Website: home-depot
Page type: payment
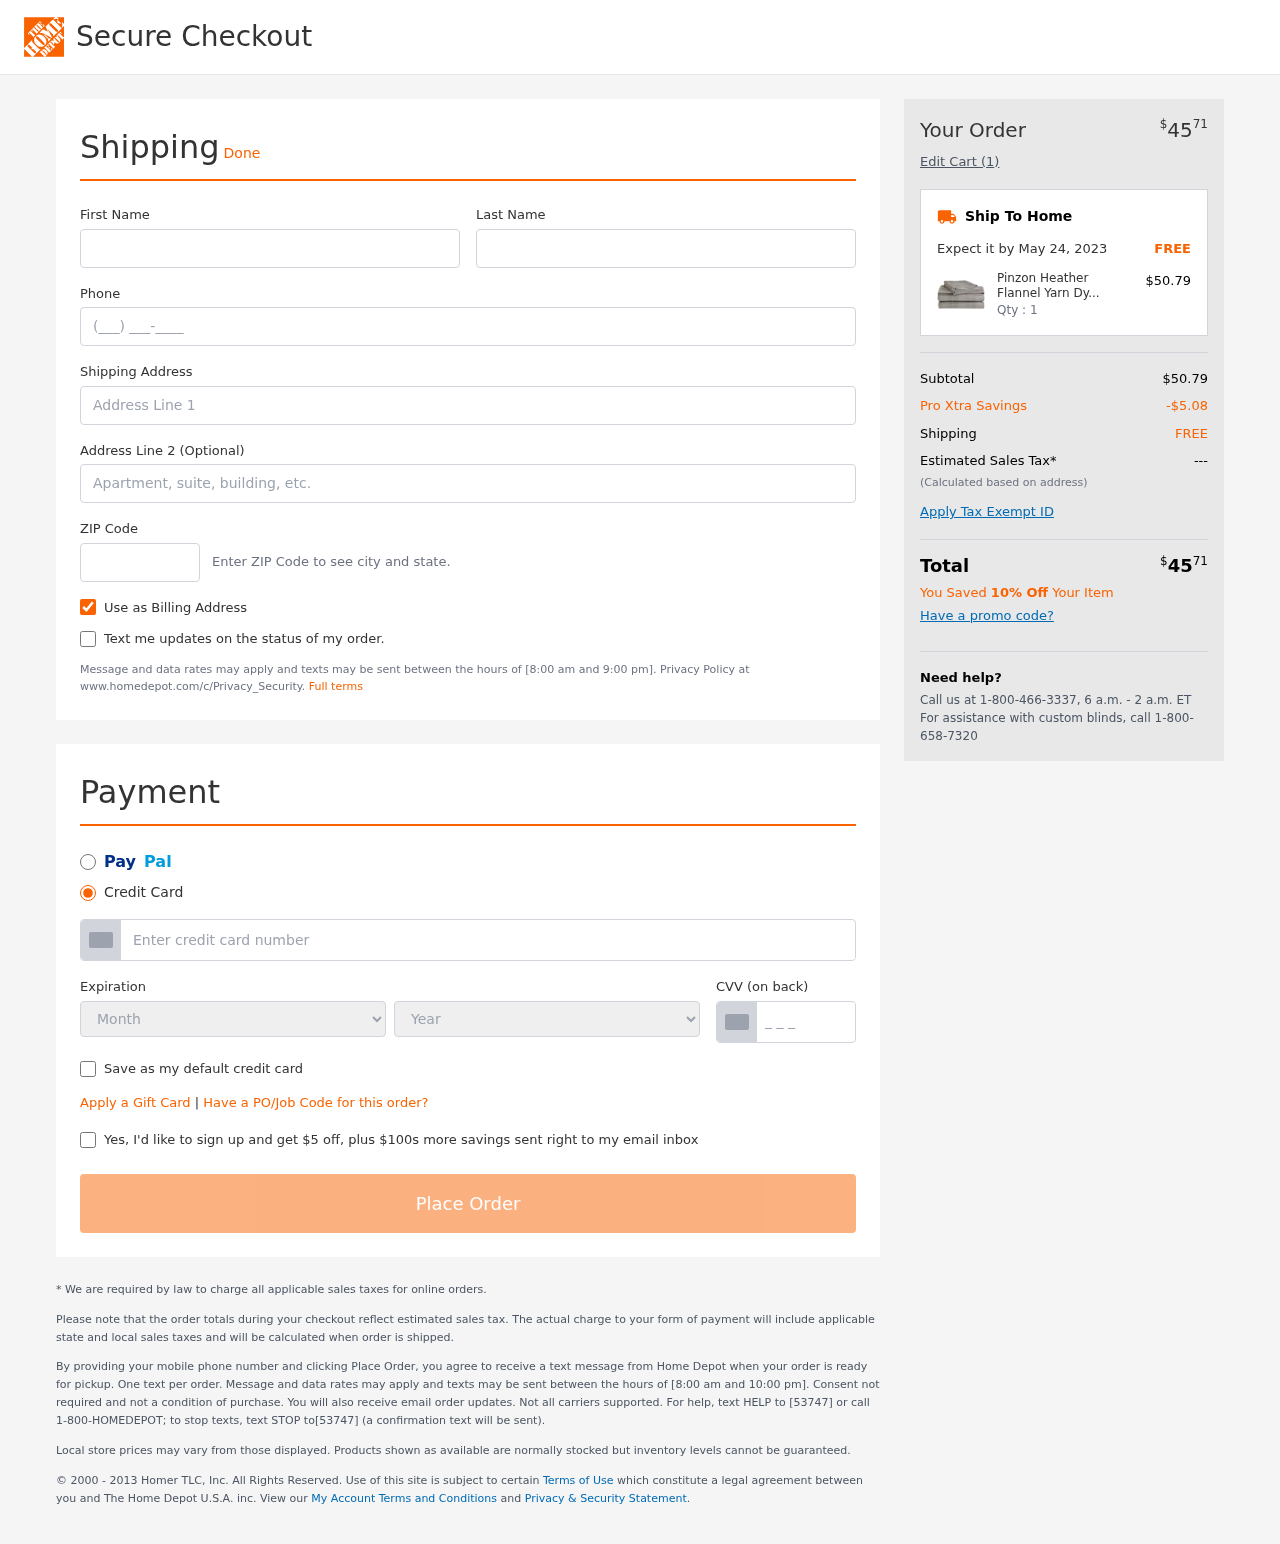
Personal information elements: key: PII_CARD_CVV
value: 150
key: PII_CARD_EXPIRY_MONTH
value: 11
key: PII_CARD_EXPIRY_YEAR
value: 30
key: PII_CARD_NUMBER
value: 6503 7620 7729 3532
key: PII_FIRSTNAME
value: Jennifer
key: PII_LASTNAME
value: Perry
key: PII_PHONE
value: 7699185804
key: PII_POSTCODE
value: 00521
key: PII_STREET
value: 09985 Brewer Point Suite 651
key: PII_STREET2
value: Suite 923
Product elements: key: PRODUCT1_NAME
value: Pinzon Heather Flannel Yarn Dyed 5.4-Ounce Sheet Sets
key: PRODUCT1_PRICE
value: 50.79
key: PRODUCT1_QUANTITY
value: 1
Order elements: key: ORDER_TOTAL
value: $4571
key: ORDER_NUM_ITEMS
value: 1
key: ORDER_DELIVERY_DATE
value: May 24, 2023
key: ORDER_SUBTOTAL
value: $50.79
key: ORDER_DISCOUNT
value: -$5.08
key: ORDER_SHIPPING_COST
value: FREE